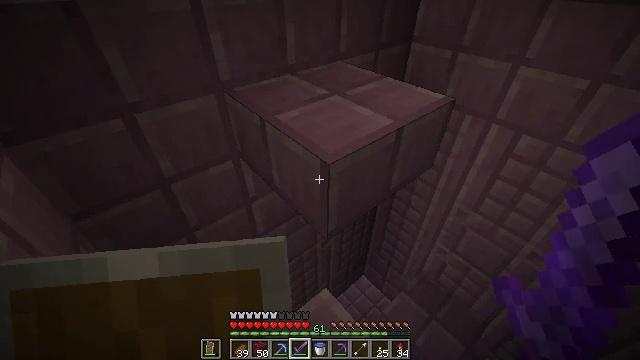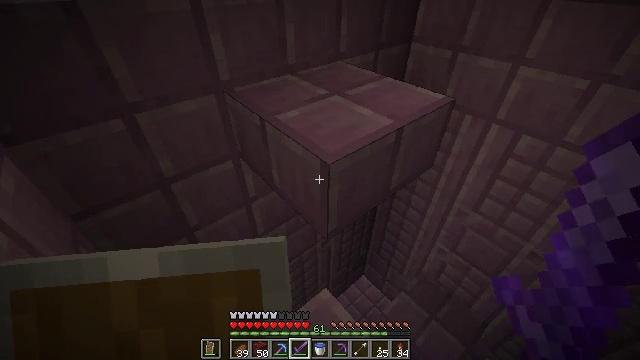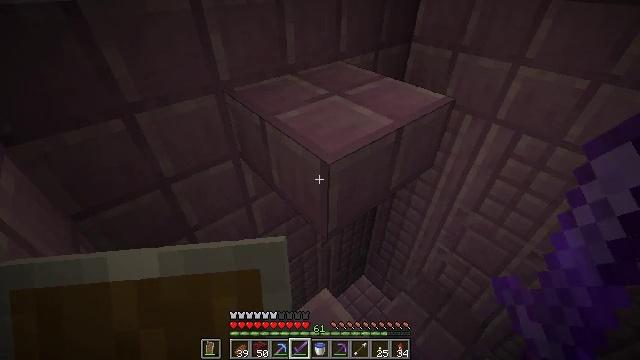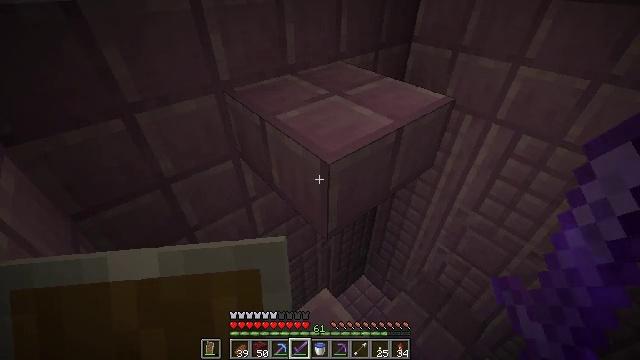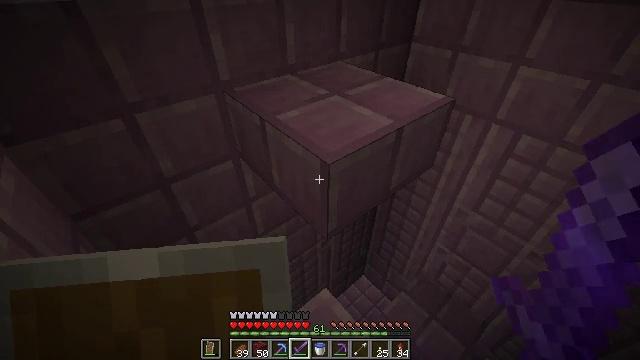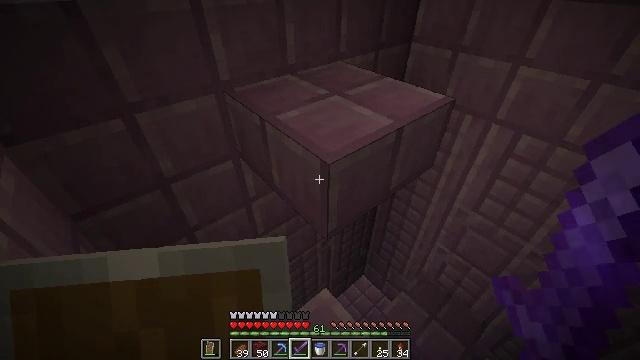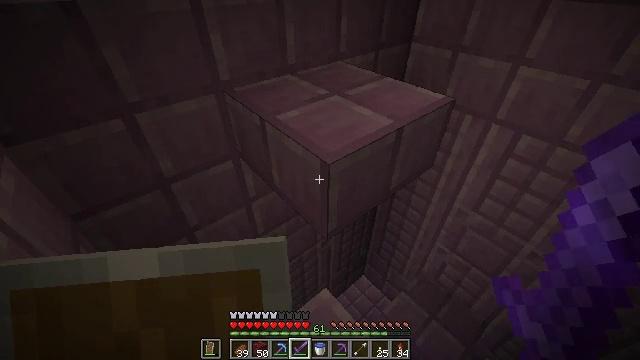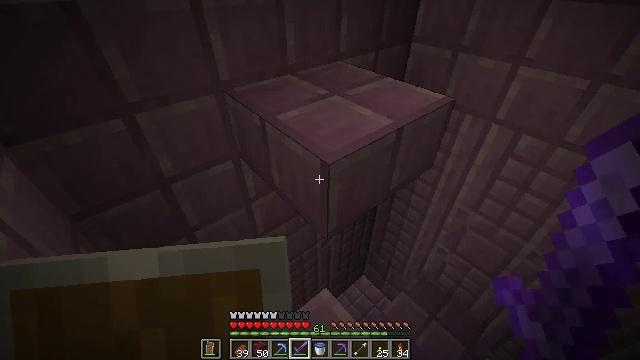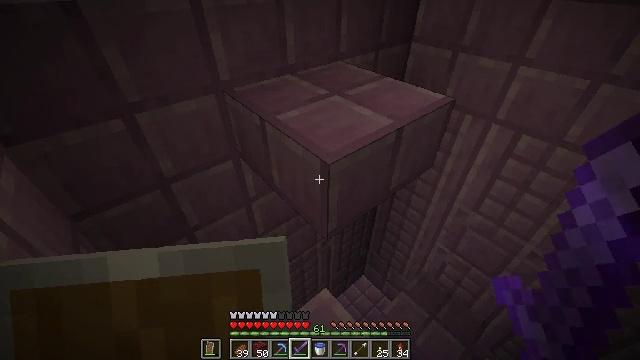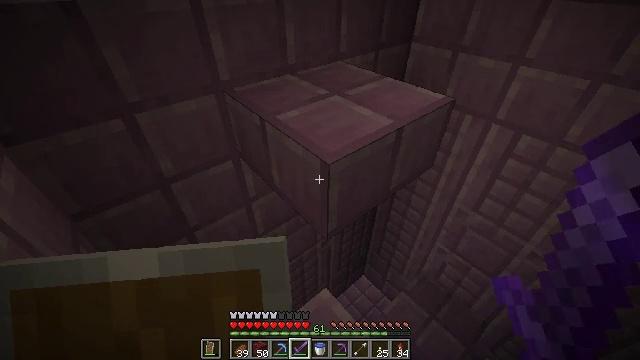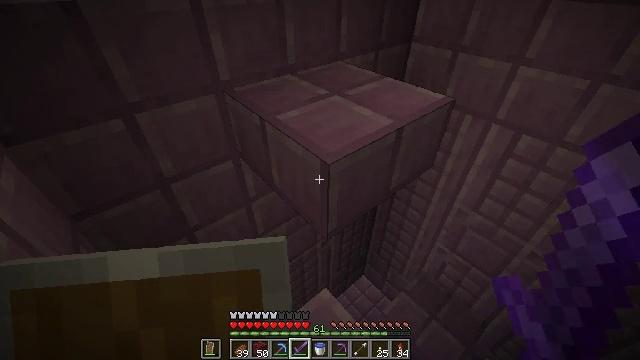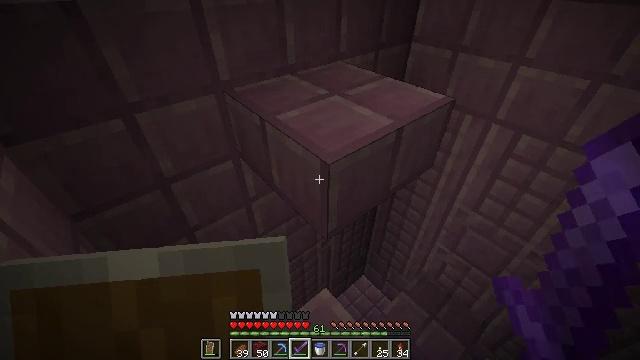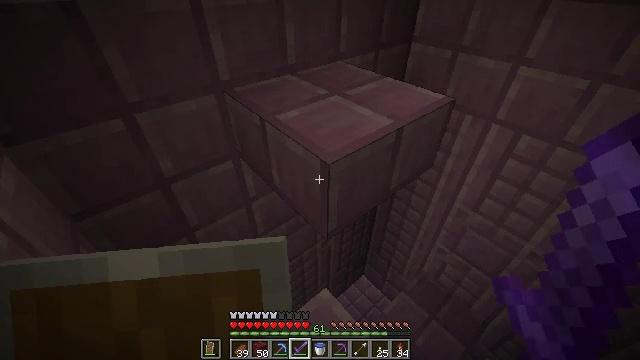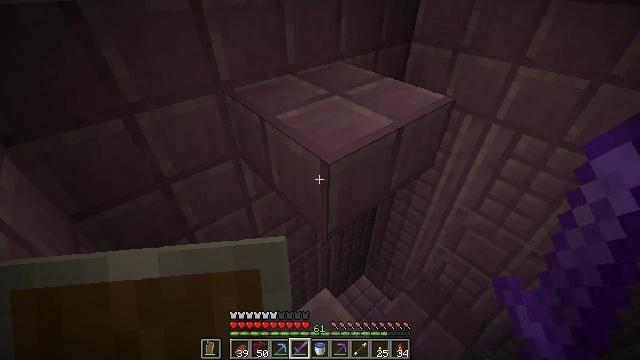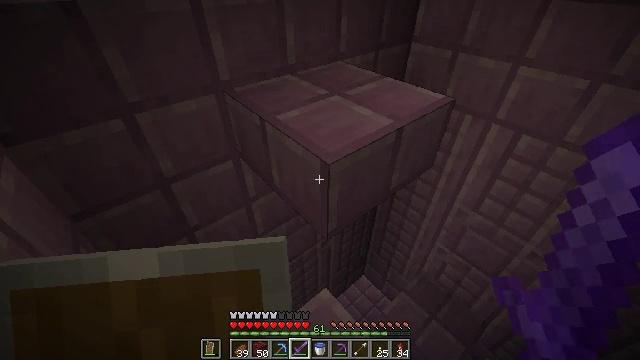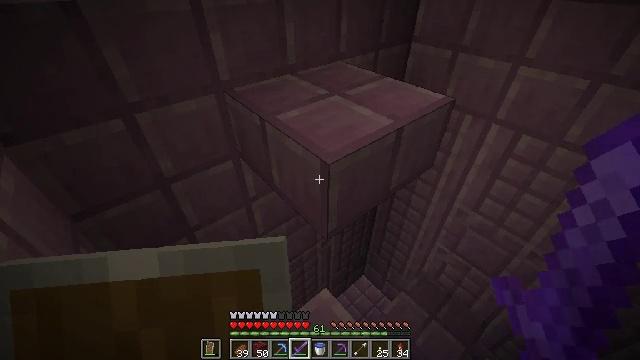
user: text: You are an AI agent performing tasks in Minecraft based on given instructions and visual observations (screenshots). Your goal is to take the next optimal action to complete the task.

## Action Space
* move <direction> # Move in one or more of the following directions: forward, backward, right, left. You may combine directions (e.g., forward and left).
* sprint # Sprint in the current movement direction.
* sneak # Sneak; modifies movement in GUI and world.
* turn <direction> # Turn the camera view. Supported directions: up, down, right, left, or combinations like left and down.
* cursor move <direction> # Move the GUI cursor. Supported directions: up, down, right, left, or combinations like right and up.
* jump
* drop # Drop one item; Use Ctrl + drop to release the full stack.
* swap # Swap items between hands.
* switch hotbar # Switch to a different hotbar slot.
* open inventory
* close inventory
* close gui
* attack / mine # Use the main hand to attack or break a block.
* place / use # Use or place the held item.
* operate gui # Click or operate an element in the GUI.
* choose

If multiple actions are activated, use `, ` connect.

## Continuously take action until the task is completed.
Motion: motion action
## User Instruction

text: Attack the purpur slab to gather it.
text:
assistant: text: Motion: no_op
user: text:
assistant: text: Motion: no_op
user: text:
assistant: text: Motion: no_op
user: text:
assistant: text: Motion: no_op
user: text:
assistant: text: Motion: no_op
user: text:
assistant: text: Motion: no_op
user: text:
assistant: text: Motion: no_op
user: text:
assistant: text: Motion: no_op
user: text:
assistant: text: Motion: no_op
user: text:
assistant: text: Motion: no_op
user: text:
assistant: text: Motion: no_op
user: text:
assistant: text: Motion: no_op
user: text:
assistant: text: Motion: no_op
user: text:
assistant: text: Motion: no_op
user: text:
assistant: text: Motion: no_op
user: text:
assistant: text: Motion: no_op
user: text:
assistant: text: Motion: no_op
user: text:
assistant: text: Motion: no_op
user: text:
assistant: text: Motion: no_op
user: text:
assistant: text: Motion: no_op
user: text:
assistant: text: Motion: no_op
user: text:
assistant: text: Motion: no_op
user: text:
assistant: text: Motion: no_op
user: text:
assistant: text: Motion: no_op
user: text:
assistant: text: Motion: no_op
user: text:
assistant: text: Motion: no_op
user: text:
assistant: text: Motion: no_op
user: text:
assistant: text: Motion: no_op
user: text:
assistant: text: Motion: no_op
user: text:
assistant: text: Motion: no_op